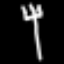
Label: fork